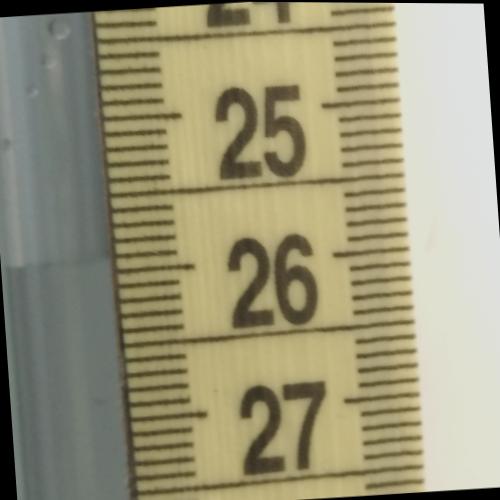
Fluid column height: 25.9 cm